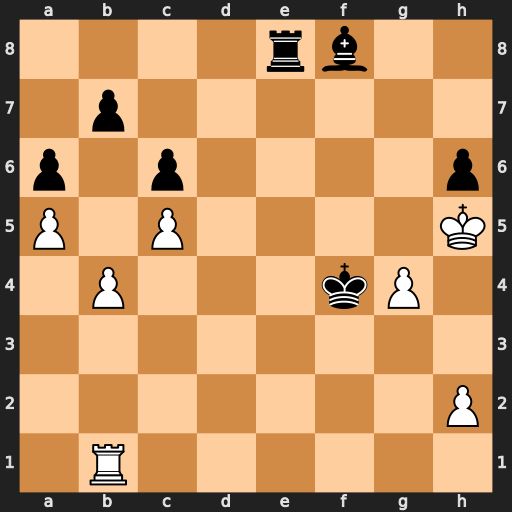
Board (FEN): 4rb2/1p6/p1p4p/P1P4K/1P3kP1/8/7P/1R6
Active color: w
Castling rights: -
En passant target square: -
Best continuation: Rf1+ Ke5 Re1+ Kd4 Rxe8